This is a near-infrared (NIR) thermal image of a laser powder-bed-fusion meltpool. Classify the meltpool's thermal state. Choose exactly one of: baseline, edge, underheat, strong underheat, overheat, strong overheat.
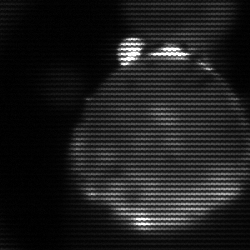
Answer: edge